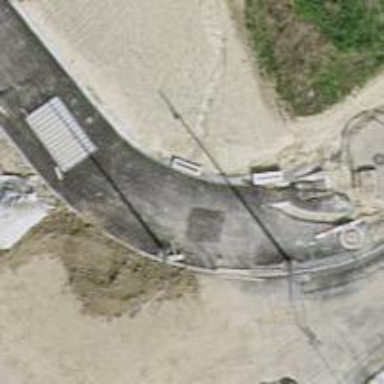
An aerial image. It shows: Road with traffic signals.